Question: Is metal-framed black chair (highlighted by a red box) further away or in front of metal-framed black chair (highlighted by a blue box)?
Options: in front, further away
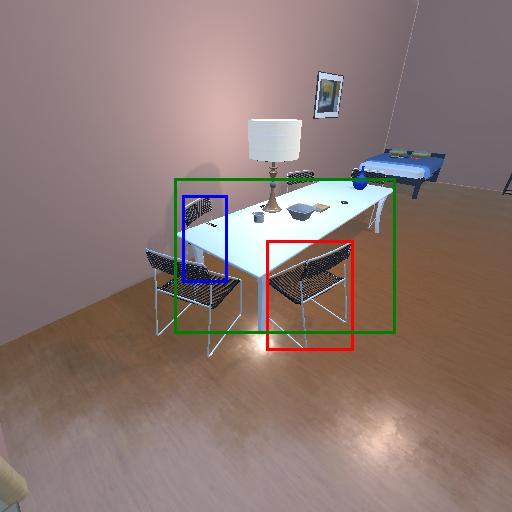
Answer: in front